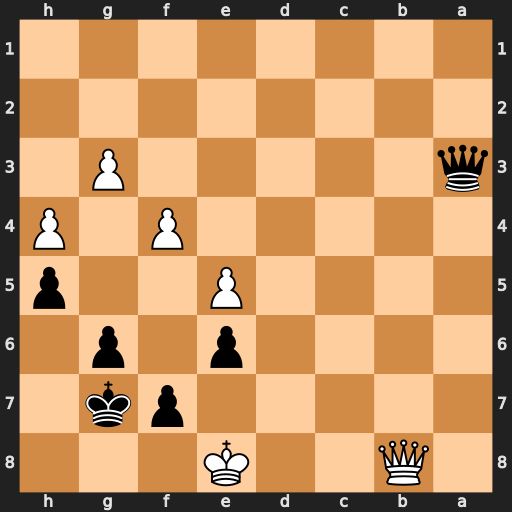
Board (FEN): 1Q2K3/5pk1/4p1p1/4P2p/5P1P/q5P1/8/8
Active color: b
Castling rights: -
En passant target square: -
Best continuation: Qf8+ Kd7 Qxb8